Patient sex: F
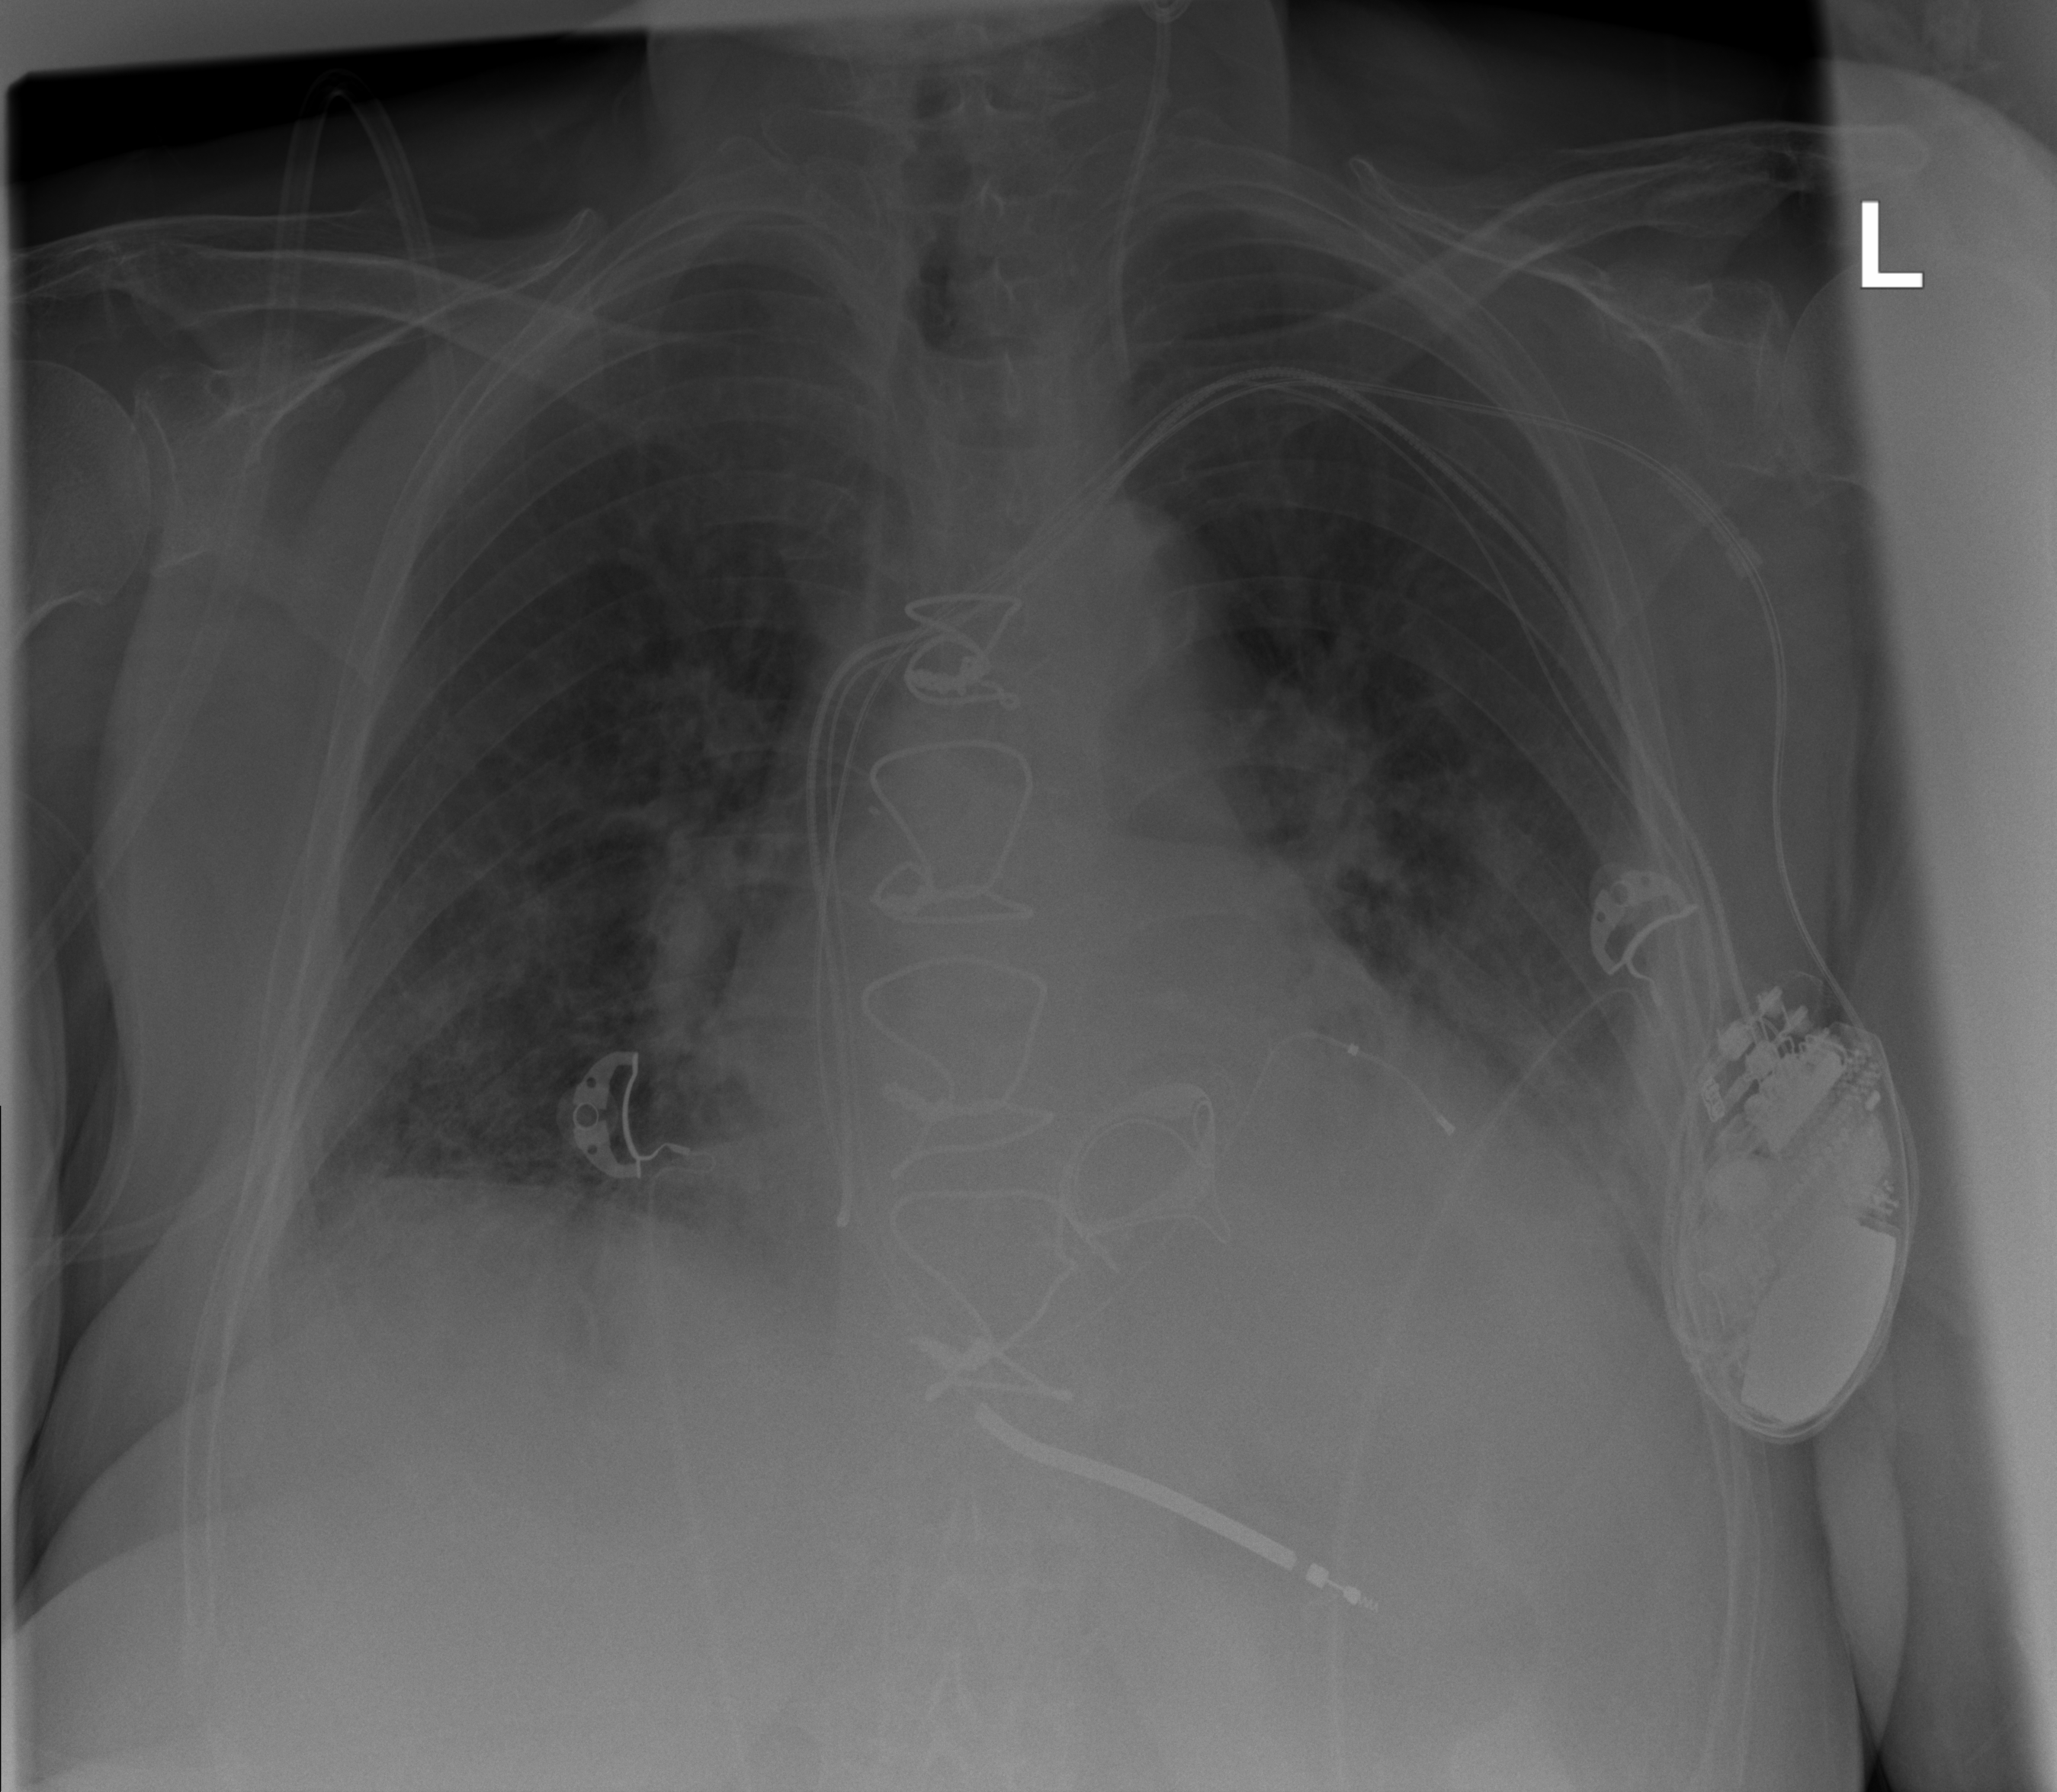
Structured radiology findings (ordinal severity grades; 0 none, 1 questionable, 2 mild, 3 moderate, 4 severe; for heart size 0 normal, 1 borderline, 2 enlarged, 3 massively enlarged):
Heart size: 2
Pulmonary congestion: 2
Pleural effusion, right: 1
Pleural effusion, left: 2
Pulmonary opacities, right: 2
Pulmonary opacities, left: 3
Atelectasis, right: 2
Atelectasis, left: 2